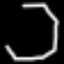
Label: octagon